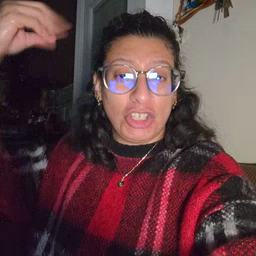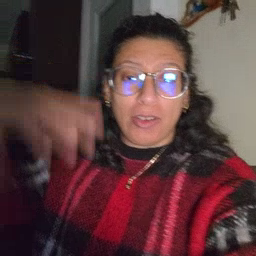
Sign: shower